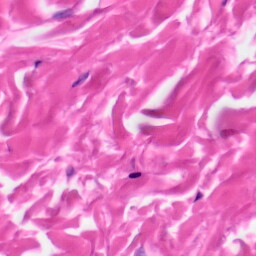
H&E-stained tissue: Skin